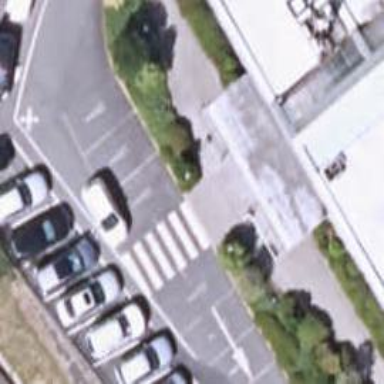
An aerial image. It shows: Uncontrolled crossing on the road.